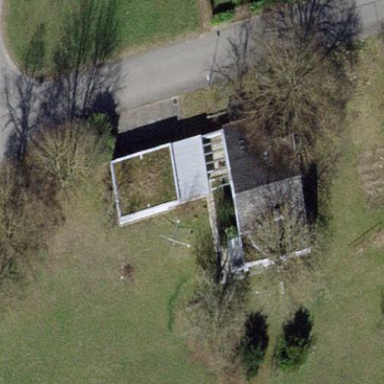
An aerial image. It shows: Garage.